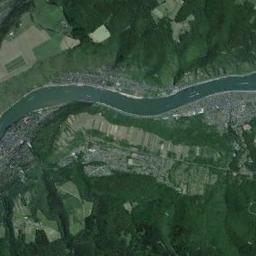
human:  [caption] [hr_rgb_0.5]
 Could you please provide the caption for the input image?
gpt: A broad, Turquoise river with green and tan mixed fields on both sides of the bank, Towns with large buildings, Green mountains .

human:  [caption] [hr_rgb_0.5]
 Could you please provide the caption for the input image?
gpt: The river goes through farmland and trees .

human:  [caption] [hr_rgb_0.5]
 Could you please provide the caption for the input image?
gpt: The dark green river is flanked by some fields and residential areas .

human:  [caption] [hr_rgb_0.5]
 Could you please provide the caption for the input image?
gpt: There are many trees on either side of the river .

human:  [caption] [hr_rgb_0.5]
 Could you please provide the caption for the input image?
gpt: There are many buildings and green farmlands near the river .